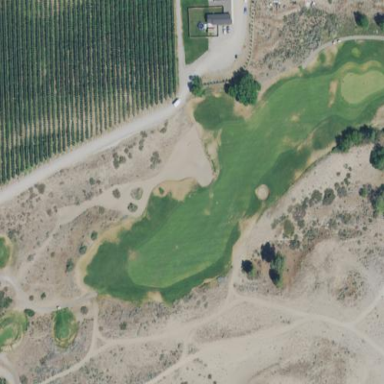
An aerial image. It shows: Golf bunker filled with natural sand.